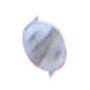
Verkehrszeichen: EndeGeschwindigkeit80
Umgebung: Outdoor, Nature
Tageszeit: SunriseSunset
Wetter: Overcast
Licht: Natural
Jahreszeit: NotSpecified
Kontrast: LowContrast